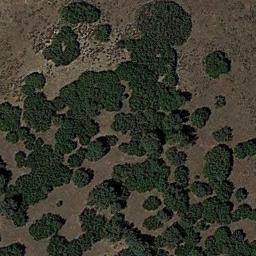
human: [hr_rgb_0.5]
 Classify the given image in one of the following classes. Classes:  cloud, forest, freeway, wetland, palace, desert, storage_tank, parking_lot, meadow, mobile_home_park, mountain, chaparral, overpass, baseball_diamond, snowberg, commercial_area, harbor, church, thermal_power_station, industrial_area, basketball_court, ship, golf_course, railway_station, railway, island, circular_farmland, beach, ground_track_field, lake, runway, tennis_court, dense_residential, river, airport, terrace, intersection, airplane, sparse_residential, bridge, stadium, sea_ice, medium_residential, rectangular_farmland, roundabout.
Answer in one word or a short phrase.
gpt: chaparral